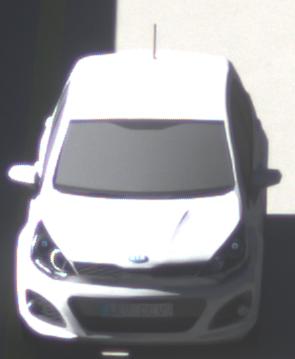
Make: KIA
Model: Rio 1.2
Detailed model: Rio (UB)
Model produced from: 2011/09
Model produced until: 2015/01
Doors: 3
Color: white
Road condition: dry road
Daytime: morning or afternoon
Contrast: high contrast